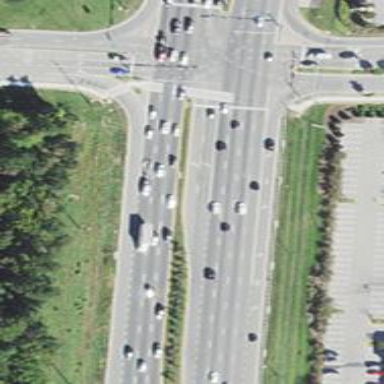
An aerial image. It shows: Trunk highway with expressway features.